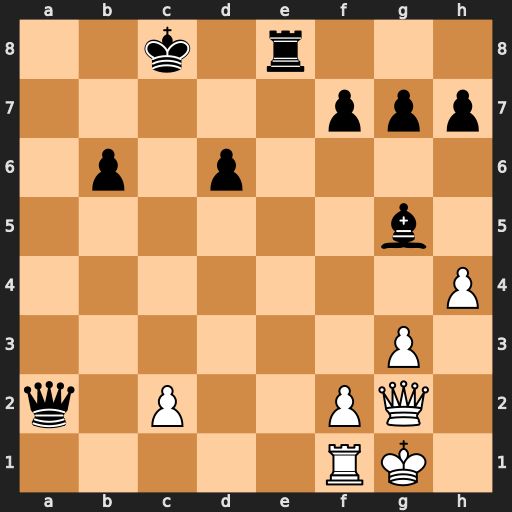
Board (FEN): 2k1r3/5ppp/1p1p4/6b1/7P/6P1/q1P2PQ1/5RK1
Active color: w
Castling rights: -
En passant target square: -
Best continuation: Qc6+ Kd8 Qxd6+